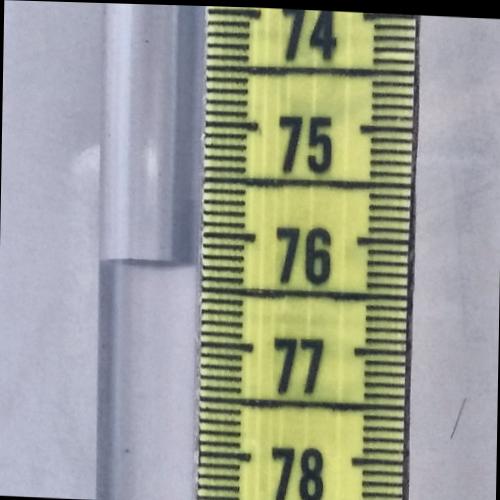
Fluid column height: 76.3 cm